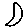
Label: moon